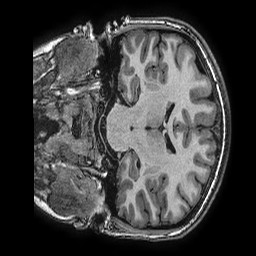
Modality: T1w
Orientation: coronal
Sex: female
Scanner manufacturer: ge
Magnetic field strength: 3 T
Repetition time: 0.0077 s
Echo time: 0.003436 s